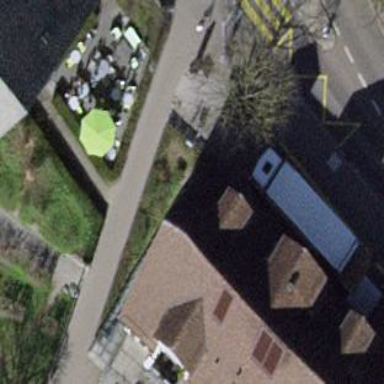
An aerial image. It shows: View of roof of building.